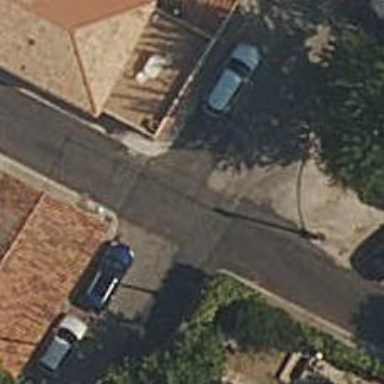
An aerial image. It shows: Residential road with asphalt surface and sidewalks on both sides paved with paving stones.